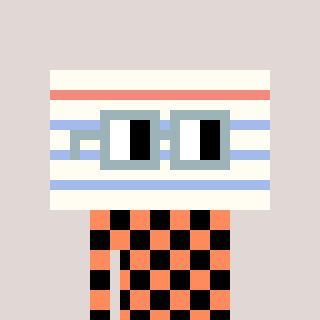
a pixel art character with square dark gray glasses, a empty notebook page-shaped head and a peachy-colored body on a warm background